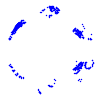
Particle: kaon